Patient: sex F, age 29
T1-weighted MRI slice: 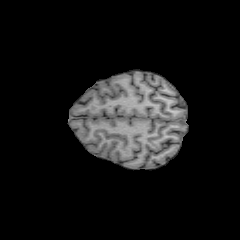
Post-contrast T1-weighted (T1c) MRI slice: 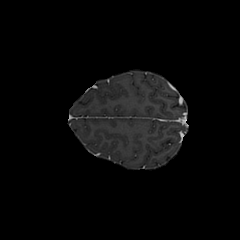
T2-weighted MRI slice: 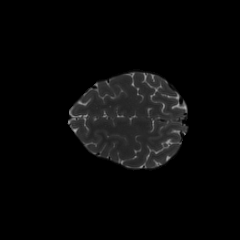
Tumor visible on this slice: no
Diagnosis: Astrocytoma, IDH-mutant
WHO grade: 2